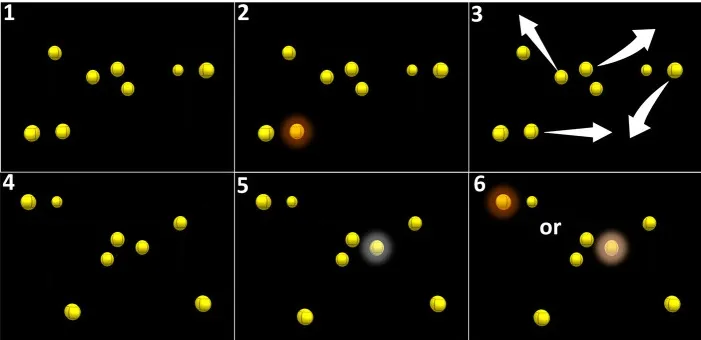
Principle of audiovisual stimulation program (NeurofyResearch). Sequence of the visual task. (1) Eight yellow still spheres are present in a virtual cube. (2) One of these spheres turns red for 5 s (cued target) and returns to yellow. (3) All spheres randomly move following linear paths across the visual field encompassing the blind field and bouncing on one another and on the walls of the virtual 3D cube when collisions occurred. (4) After 30 s, the spheres stopped moving. (5) The patient had to select the cued target using a hand-guided virtual laser pointer. (6) A correct selection is considered a positive hit.
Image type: radiology (spect)